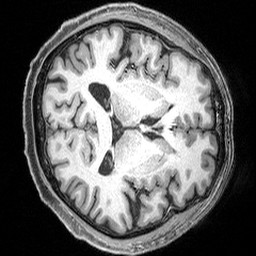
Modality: T1w
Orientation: axial
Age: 54
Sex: male
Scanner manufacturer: siemens
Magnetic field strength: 3 T
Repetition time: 2.3 s
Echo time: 0.00298 s